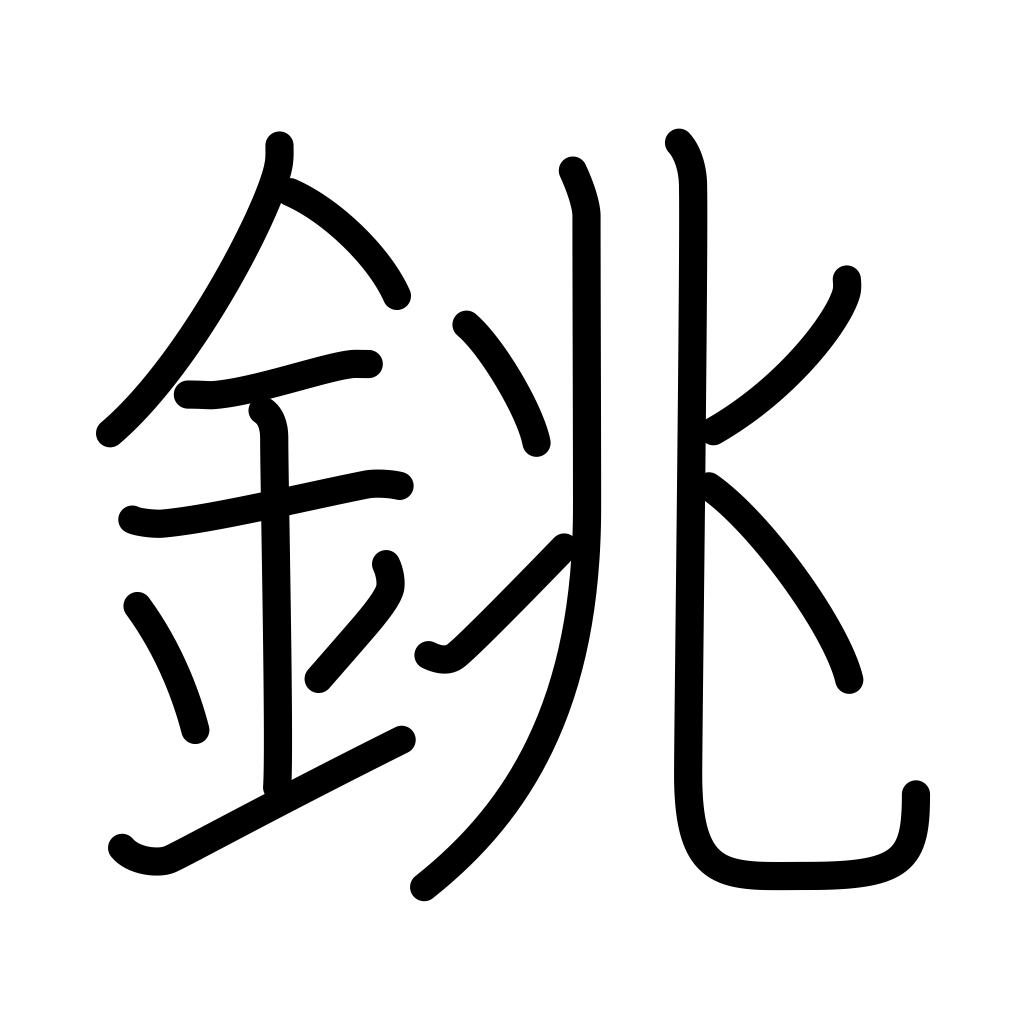
Meaning: sake bottle